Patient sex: M
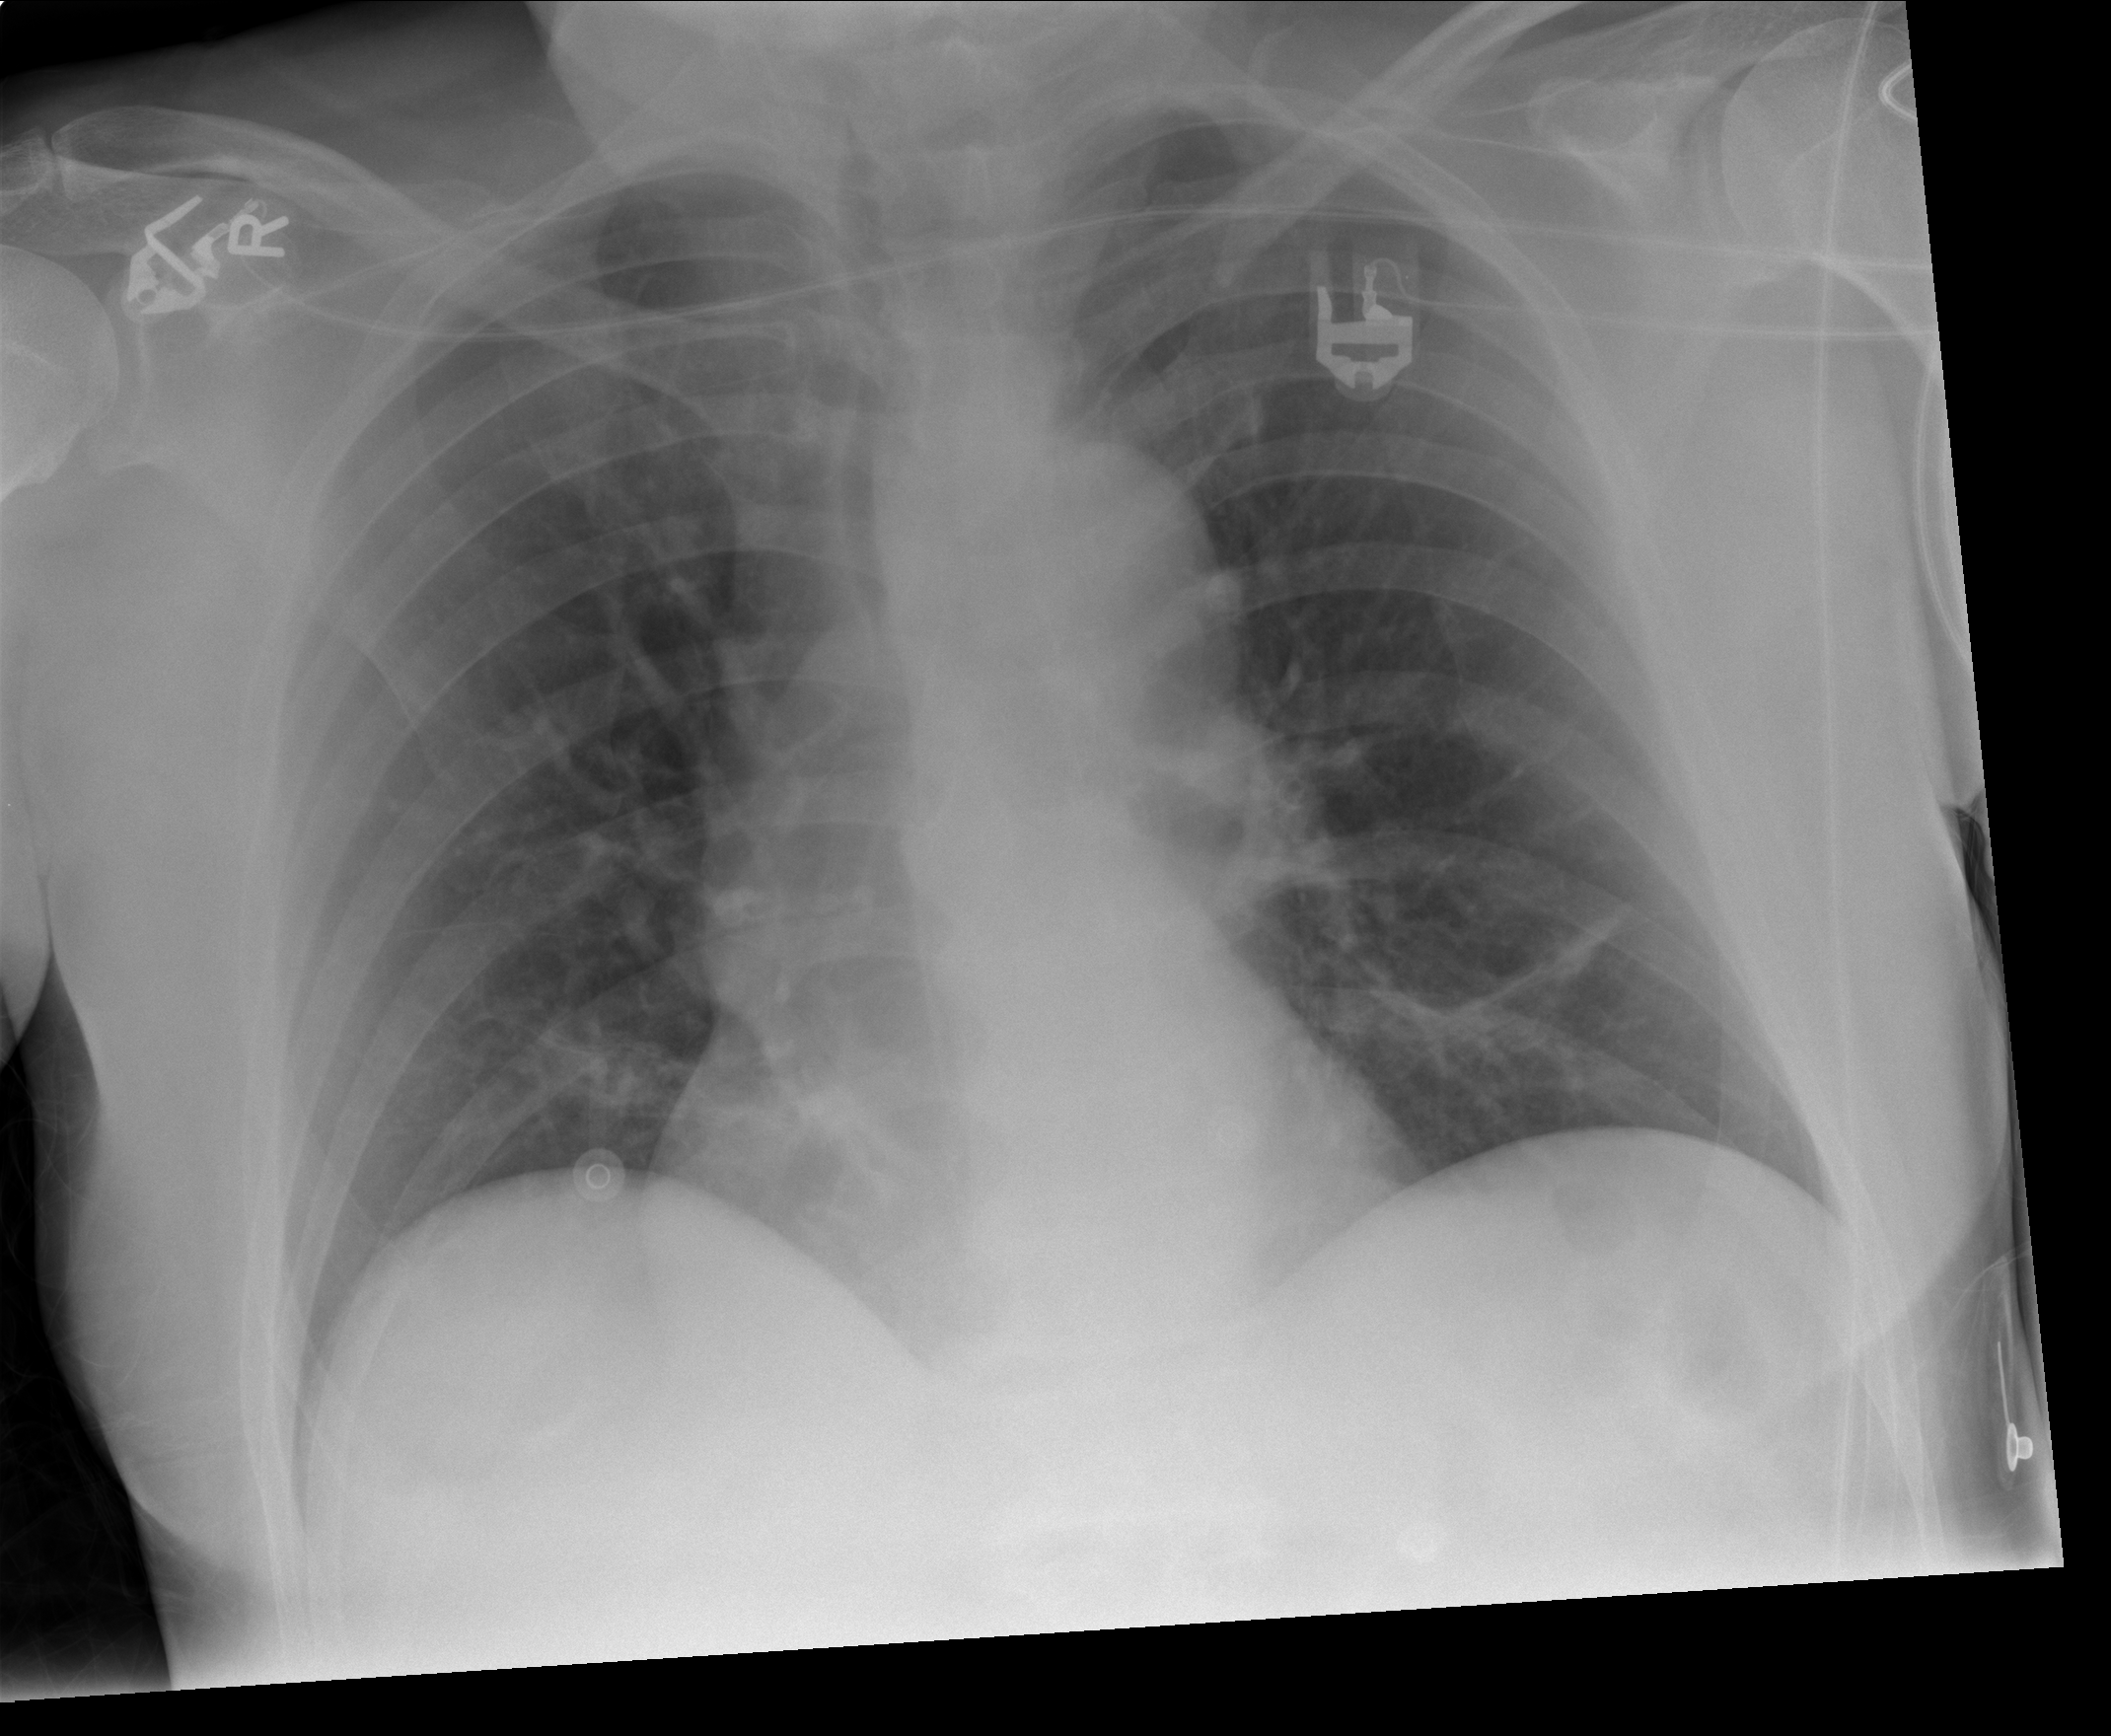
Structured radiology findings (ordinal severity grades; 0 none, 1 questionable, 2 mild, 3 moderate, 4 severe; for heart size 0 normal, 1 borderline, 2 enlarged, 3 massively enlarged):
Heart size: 0
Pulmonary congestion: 0
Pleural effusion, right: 0
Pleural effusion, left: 0
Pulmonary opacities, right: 0
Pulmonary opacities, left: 0
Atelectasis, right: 0
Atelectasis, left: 2